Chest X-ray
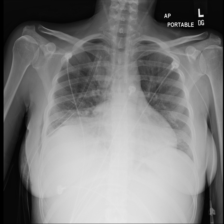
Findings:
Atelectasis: positive
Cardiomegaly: negative
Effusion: negative
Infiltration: negative
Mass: negative
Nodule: negative
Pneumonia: negative
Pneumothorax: negative
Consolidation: negative
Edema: negative
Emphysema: positive
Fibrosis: negative
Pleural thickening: negative
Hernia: negative